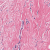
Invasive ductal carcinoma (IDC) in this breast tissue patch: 0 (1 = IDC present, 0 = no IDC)